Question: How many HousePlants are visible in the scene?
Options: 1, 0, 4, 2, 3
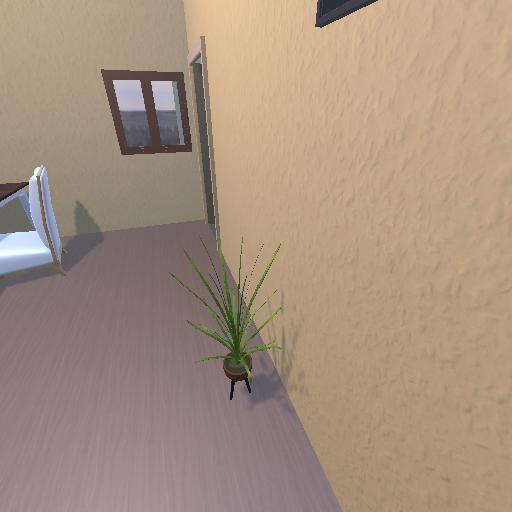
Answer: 1